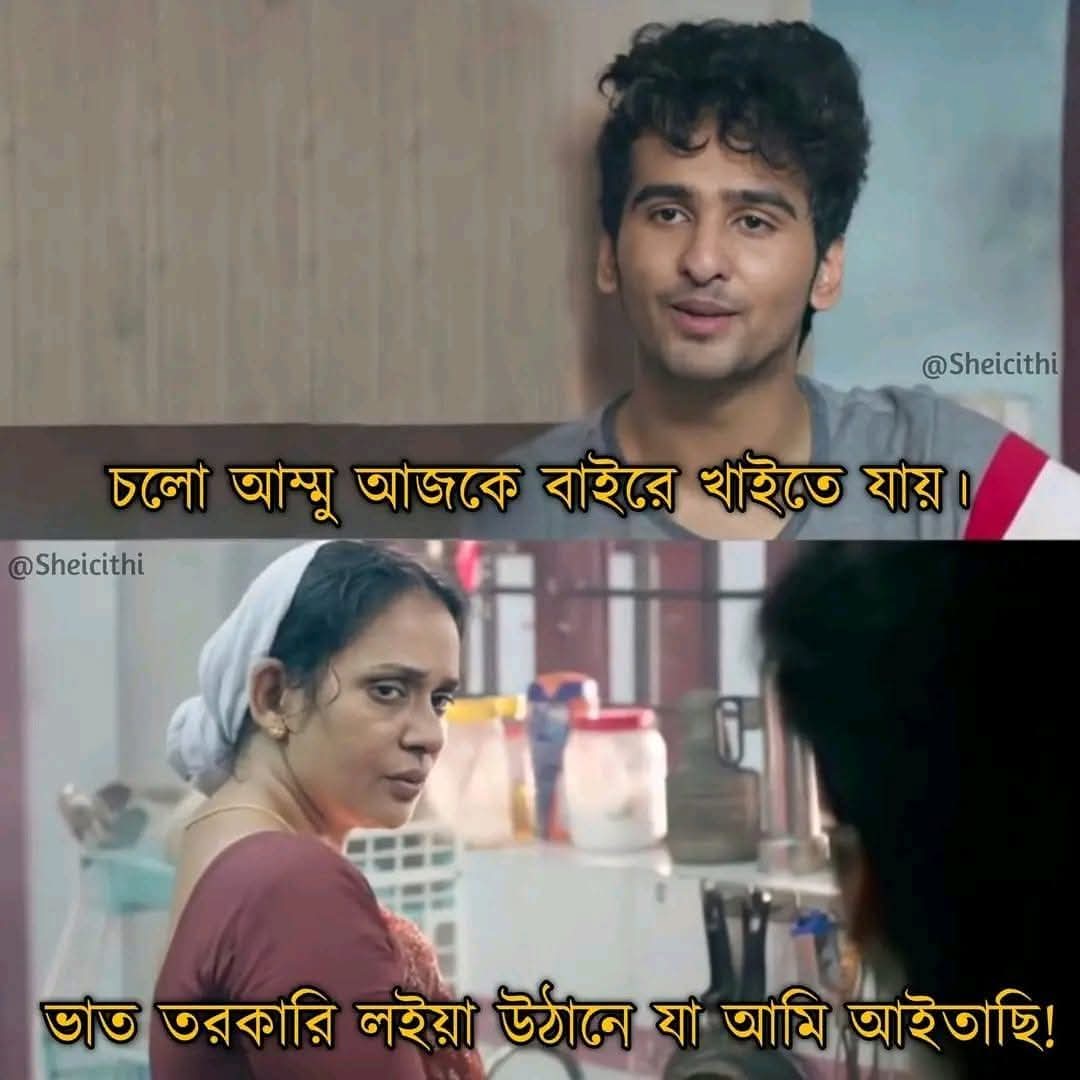
Text: চলো আম্মু আজকে বাইরে খাইতে যায়।
ভাত তরকারি লইয়া উঠানে যা আমি আইতাছি!
Label: Non Hate